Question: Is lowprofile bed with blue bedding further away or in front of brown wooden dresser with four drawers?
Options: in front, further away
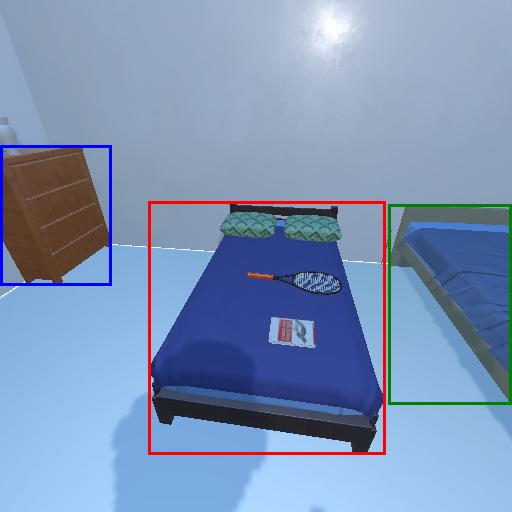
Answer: in front